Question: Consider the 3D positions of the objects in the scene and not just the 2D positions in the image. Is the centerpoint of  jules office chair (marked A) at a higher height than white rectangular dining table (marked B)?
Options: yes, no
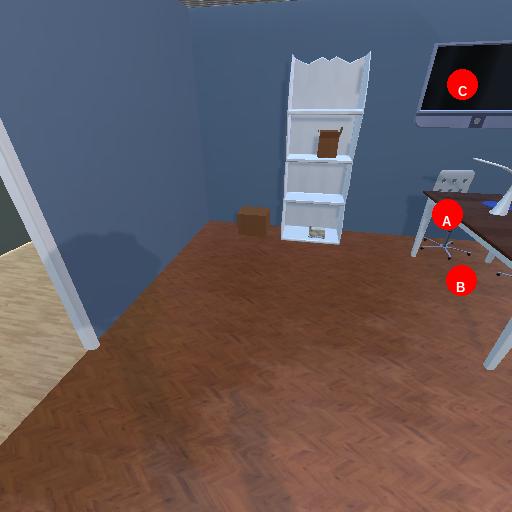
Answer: yes